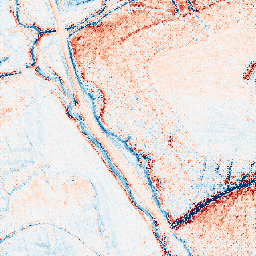
Category: classical
Decomposition family: uniform
Decomposition parameters: size: 10
Upsampling method: regularized
Upsampling parameters: scale: 2
lambda_reg: 0.1
Upsampling scale: 2